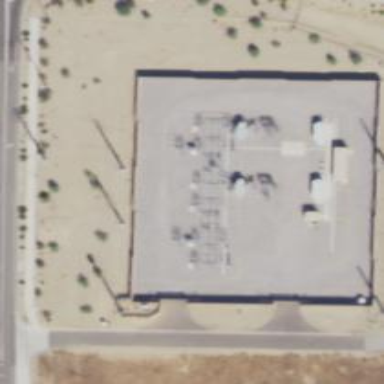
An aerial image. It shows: Outdoor power substation surrounded by fence. The substation is specifically for distribution purposes.